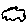
Label: cloud